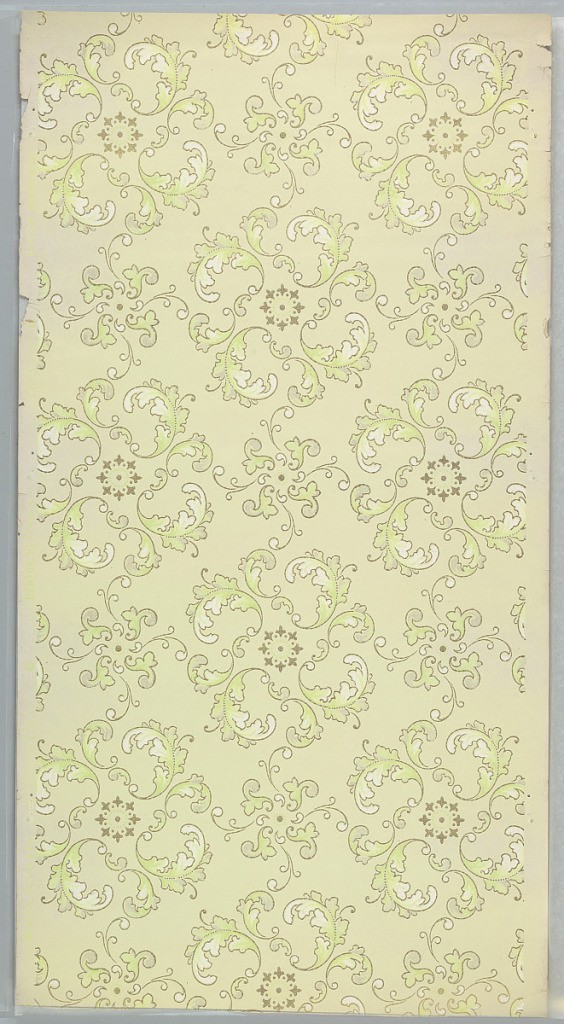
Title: Ceiling paper
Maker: Benton, Heath & Co., Hoboken, New Jersey, 1875 - 1917
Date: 1905–1915
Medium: Machine-printed paper, liquid mica
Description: Circular medallions composed of scrolling acanthus foliage with petite metallic gold floral centers alternates with a smaller scrolling motif. Printed in green, white mica, and metallic gold on light yellow ground.